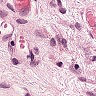
Metastatic tissue present: yes